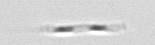
Label: Leptocylindrus